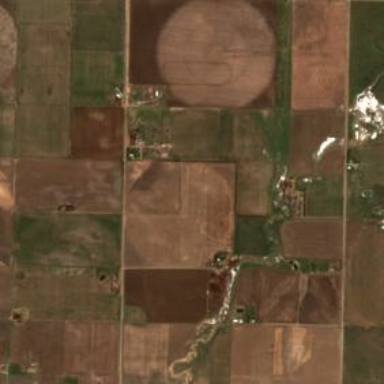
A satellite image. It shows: Farmland with pivot irrigation system.